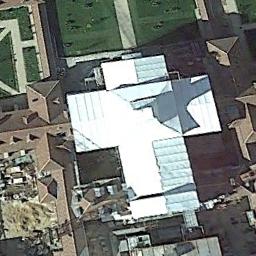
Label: church